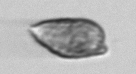
Label: Prorocentrum_dentatum